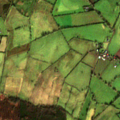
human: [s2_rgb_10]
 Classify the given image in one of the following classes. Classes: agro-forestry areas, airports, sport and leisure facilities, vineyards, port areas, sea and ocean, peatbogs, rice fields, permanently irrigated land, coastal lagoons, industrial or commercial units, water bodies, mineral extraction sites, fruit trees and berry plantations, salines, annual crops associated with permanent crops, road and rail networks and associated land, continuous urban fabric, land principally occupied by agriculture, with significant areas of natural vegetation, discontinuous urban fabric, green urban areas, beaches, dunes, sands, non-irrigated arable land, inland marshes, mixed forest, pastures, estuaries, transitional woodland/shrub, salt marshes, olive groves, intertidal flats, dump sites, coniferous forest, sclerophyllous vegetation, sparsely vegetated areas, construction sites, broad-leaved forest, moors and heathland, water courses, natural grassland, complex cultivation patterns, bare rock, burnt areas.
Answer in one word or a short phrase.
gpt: pastures, transitional woodland/shrub